Question: I've got a Bootstrap page where some rows have background images. Is there a way (preferably css) to scale such a background image, so that it's always centered and fills the div 100%?
So I don't mean a fullscreen background image for the entire page (like <URL>.
I mean like so:

So no matter the display resolution and the actual screen size of the div, its background image should scale accordingly so it . The image should be stretched out of proportions, which means that part of the image will typically fall outside the div, either up/down or left/right (unless the div just so happens to have the exact same aspect ratio as the image).
Also the image should be , i.e. the middle of the background image should be in the middle of the div.
I've tried all sorts of things with 'background-size:100% auto' or 'auto 100%' which seems to work OK in one direction, but I can't seem to find a generic solution that works in all cases.
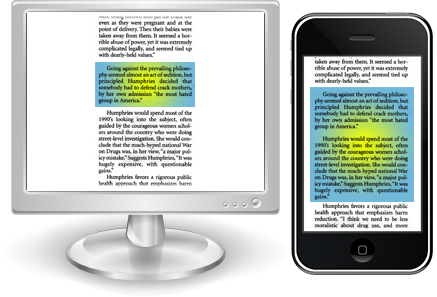
Answer: sure, you could apply the same idea to any element:
'''
yourdiv {
background: url(images/bg.jpg) no-repeat center center fixed;
/* and one of these: */
background-size:contain;
background-size:cover;
}
'''